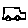
Label: car